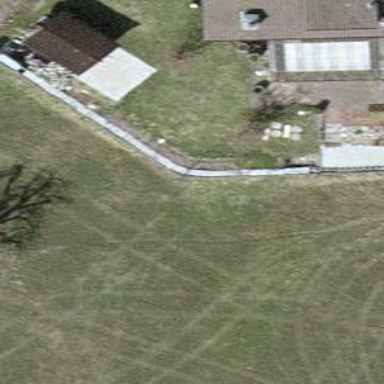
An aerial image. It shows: Fence.